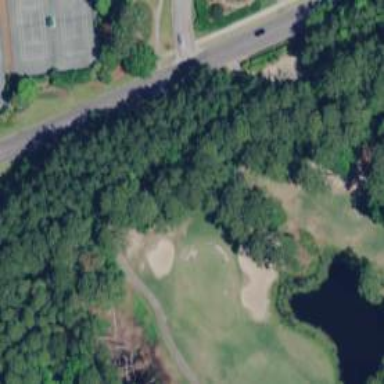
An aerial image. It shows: Golf cartpath that is also road path.